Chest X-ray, PA view. Patient: 41 years old, sex M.
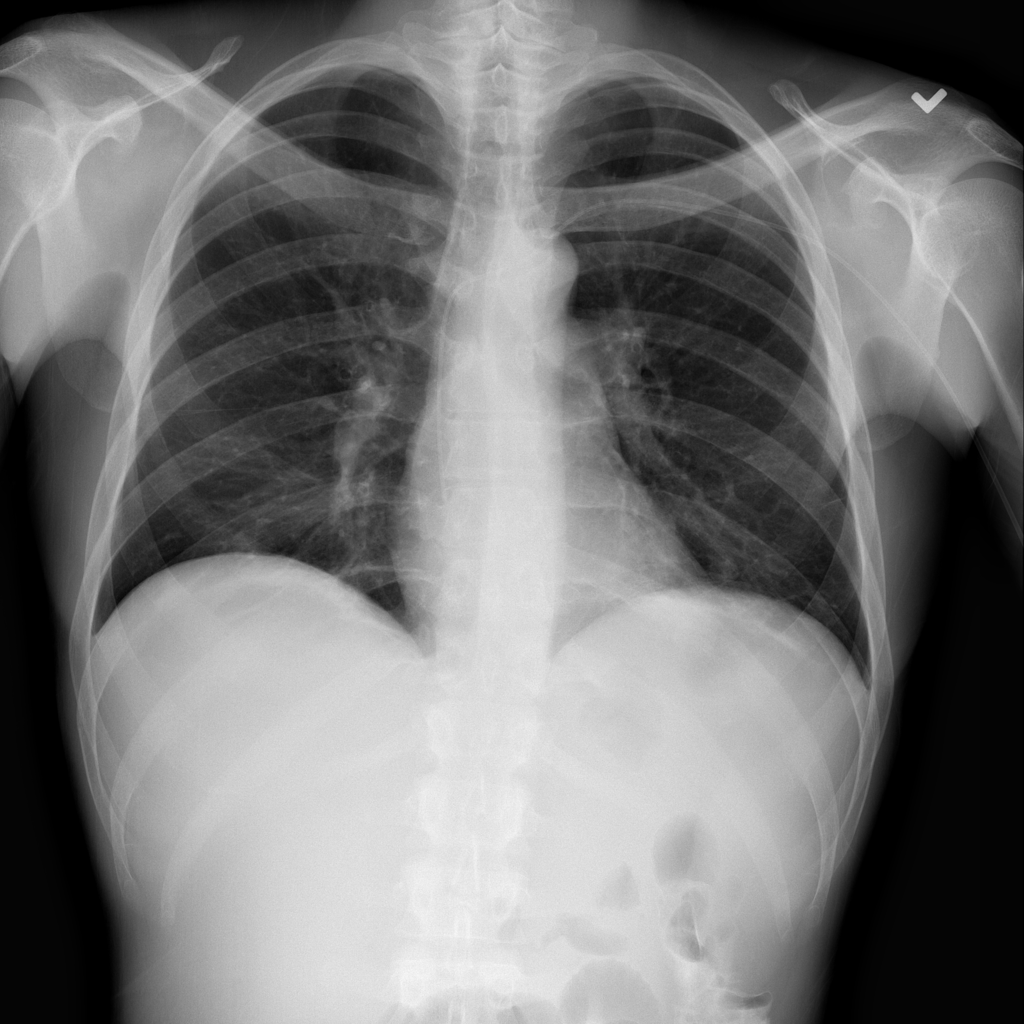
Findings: Atelectasis, Effusion, Infiltration